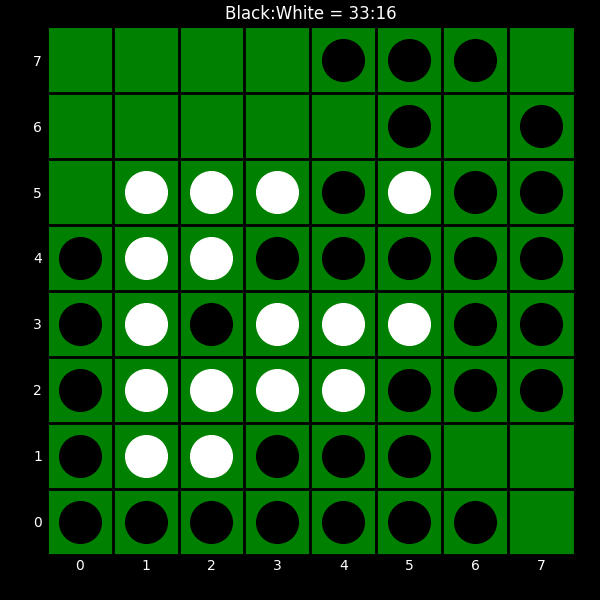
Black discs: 33
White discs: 16